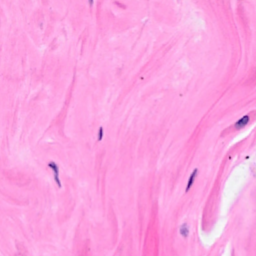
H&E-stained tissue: Breast